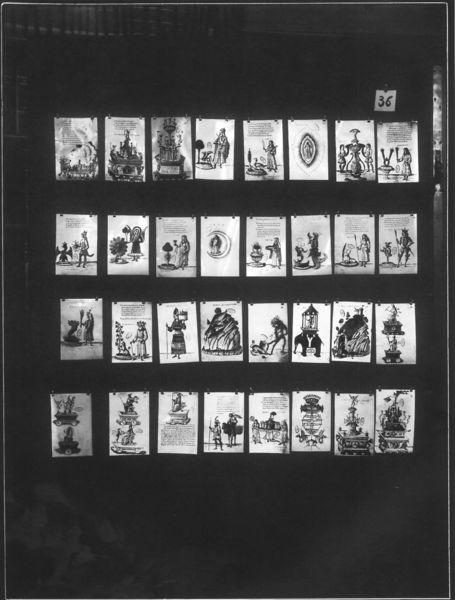
Titel: Mnemosyne (Bilderatlas, Fotos der Tafeln)
Künstler: Aby Warburg
Institution: London, The Warburg Institute Archive ©
Schlagwörter: blätter, menschen, kleid, schwarz, weiss, tiere, leute, geschichte, kleidung, personen, blatt, schrift, bilder, fotos, fahnen, leine, tafel, weiber, karten, foto, fotografie, mond, buch, halbmond, mondsichel, schwarzweiss, sichel, tracht, seiten, sammlung, abzug, miniatur, schwar, nummer, elefant, spielkarten, mandorla, atlas, klammern, album, negative, fotosammlung, volkskunde, warburg, zusammenstellung, aby warburg, bilderatlas, mnemosyne, 36, 32, übersciht, mnemosine